Question: I request some data from Firebase using <URL> like below.
'$rootScope.userTags = $firebase($fbCurrent.child('tags')).$asArray();'
On logging this data in following ways I get the outputs as in the image below. So,
'''
console.log($rootScope.userTags);
console.log($rootScope.userTags[0]);
$rootScope.userTags.$loaded().then(function () {
console.log($rootScope.userTags[0]);
});
'''

In first log statement you can notice an '$FirebaseArray' object with five elements. In second log statement when I try to access one of the elements, I get 'undefined' although you can clearly see those elements in the un'$loaded' array. Now in the last log statement, calling '$loaded' lets me access those elements without any issues.
Why does it behave this way? And is there a way I can access those elements, since those are already there, without calling '$loaded' on the array?
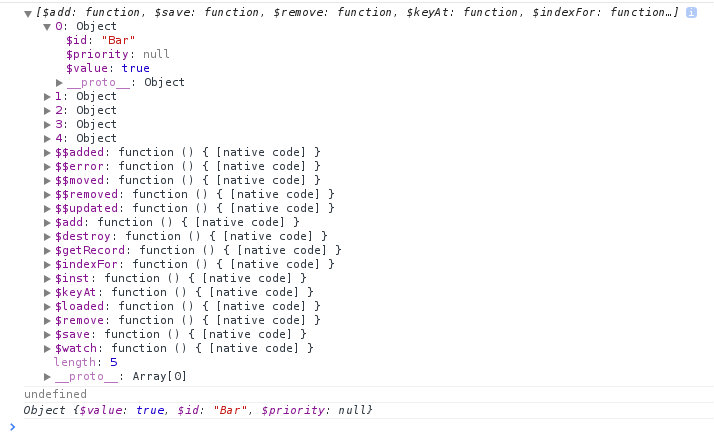
Answer: The '$asArray()' or '$asObject()' methods are asynchronous actions. The data has to be downloaded from Firebase before it can be accessed. This is just the nature of asynchronous data and not anything specific to Firebase.
The way we handle this issue of asynchrony is through the '$loaded' promise.
It seems though the real issue here ensuring data is loaded upon instantiation of the controller. You can solve this be resolving the data in the router.
Resolve require a promise to be returned. When the user routes to that page, Angular will not load the page until the promise has been resolved. The data resolved from the promise will injected into the controller.
'''
.config(['$routeProvider',
function($routeProvider) {
$routeProvider
.when('/resolve', {
templateUrl: 'resolve.html',
controller: 'ResolveCtrl',
resolve: {
// data will be injected into the ResolveCtrl
data: function($firebase) {
// resolve requires us to return a promise
return $firebase(new Firebase('your-firebase')).$asArray().$loaded();
}
}
})
}
])
'''
Now that we are resolving the data in the route we can access it in our controller.
'''
.controller('ResolveCtrl', function($scope, data) {
$scope.userTags = data;
$scope.userTags[0]; // data has been resolved from the promise
});
'''